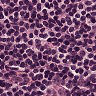
Metastatic tissue present: no